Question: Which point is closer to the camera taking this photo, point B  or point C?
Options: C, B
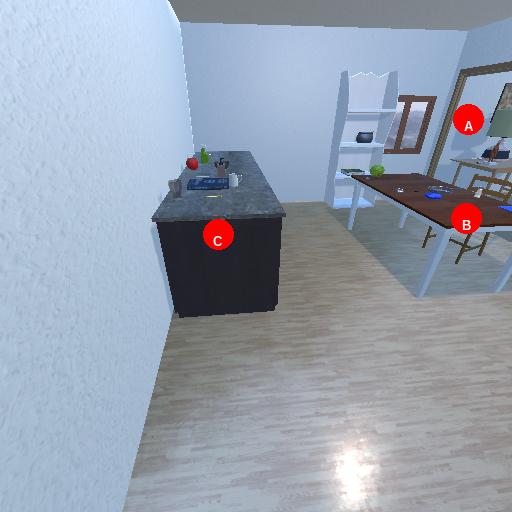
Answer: C